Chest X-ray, AP view. Patient: 41 years old, sex F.
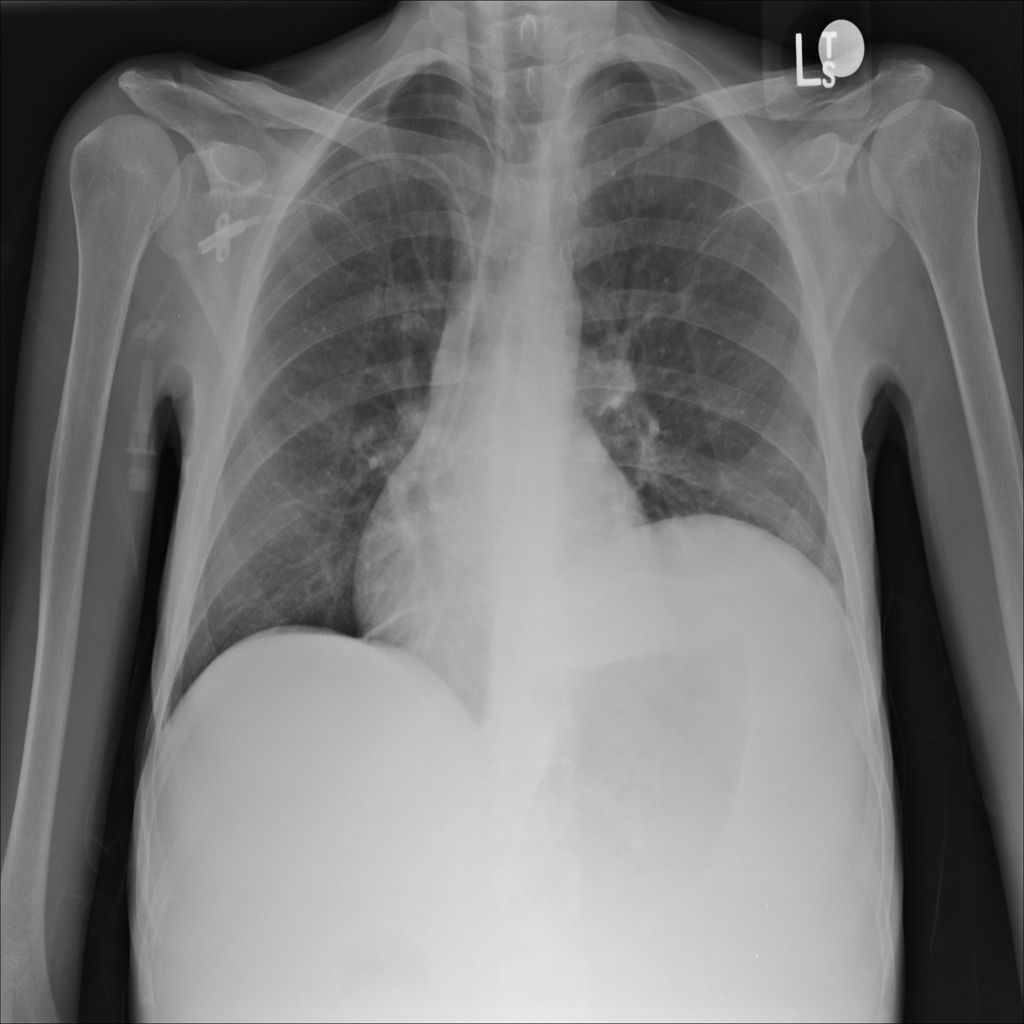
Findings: No Finding